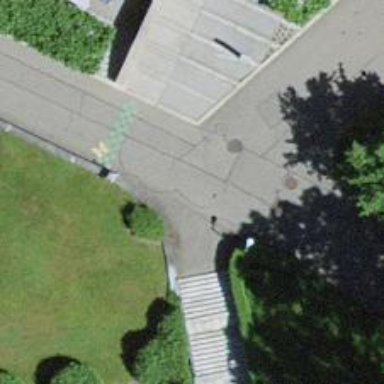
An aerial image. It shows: Set of concrete steps.